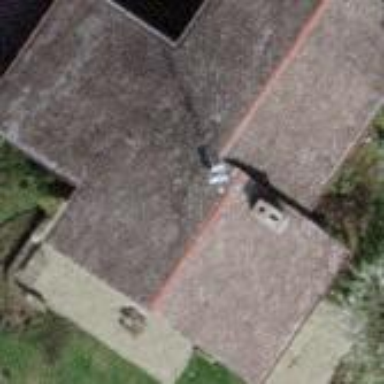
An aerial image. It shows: View of roof of building.